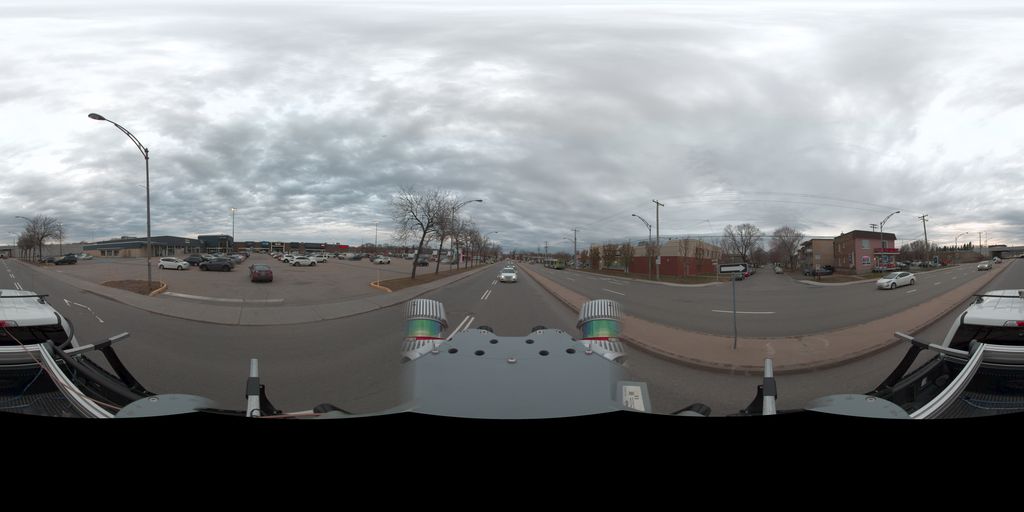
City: quebec_city